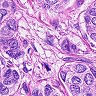
Metastatic tissue present: yes